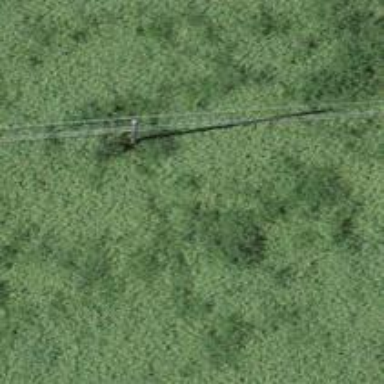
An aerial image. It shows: Power pole.